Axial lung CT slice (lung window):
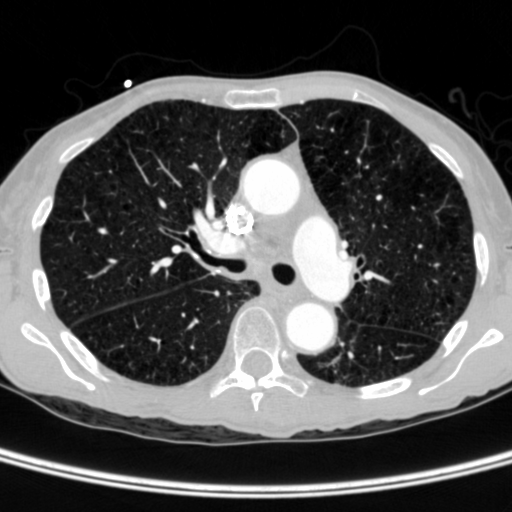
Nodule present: no